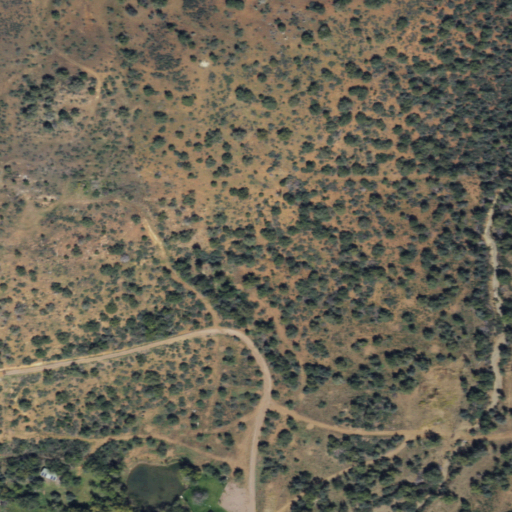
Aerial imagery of valley in Arizona named Greenback Valley containing shrub, grassland, and open development